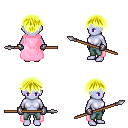
a pixel art fantasy rpg character, female body template, dark elf, purple skin, pink cape, teal pants, gold short bangs hairstyle, metal gloves, spear, four views (front, back, left, right), 2x2 character sprite sheet, small pixel art, hard edges, no anti-aliasing